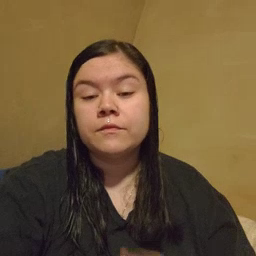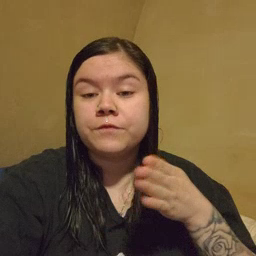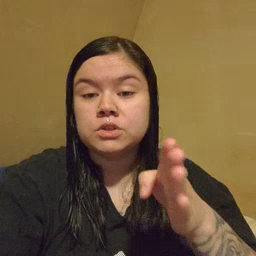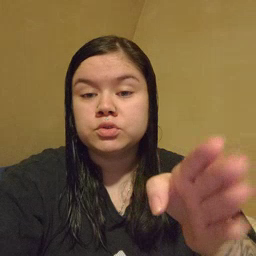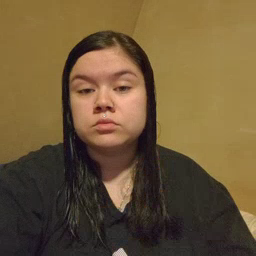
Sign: fish